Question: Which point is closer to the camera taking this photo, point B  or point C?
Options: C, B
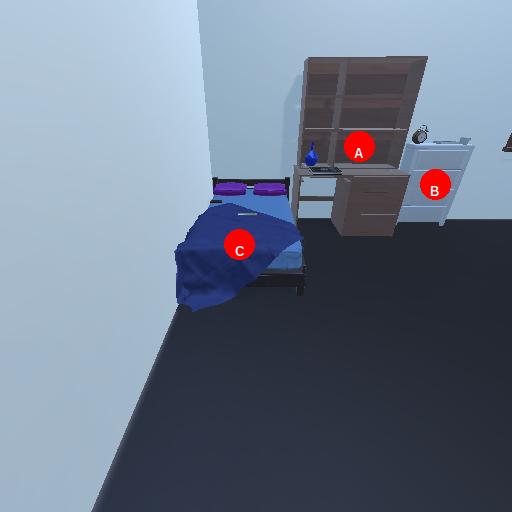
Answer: C